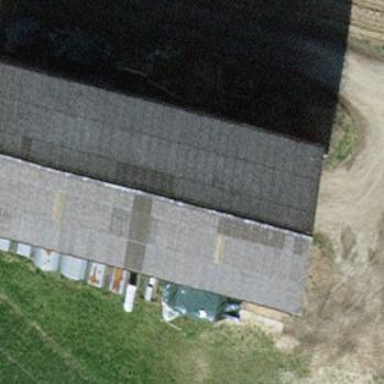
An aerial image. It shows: Gabled roof on farm auxiliary building.